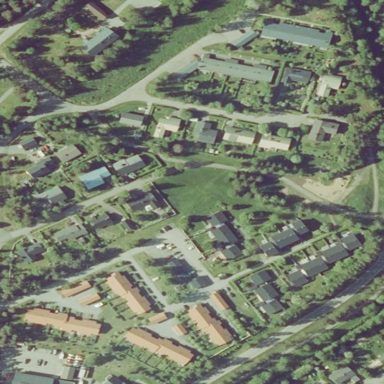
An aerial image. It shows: Residential area.